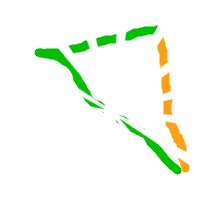
Shape: triangle